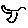
Label: bird